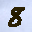
Label: 8